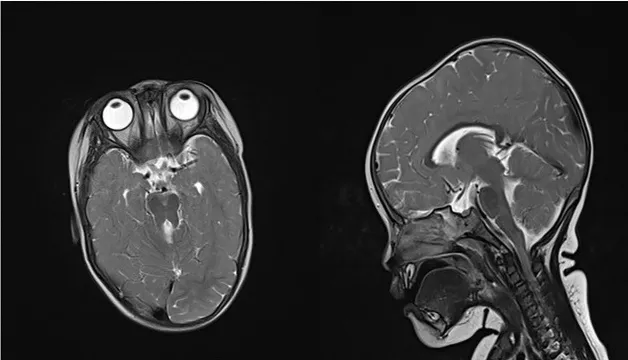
Polydactyly (C) MTS in brain MRI.
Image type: radiology (mri)